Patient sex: M
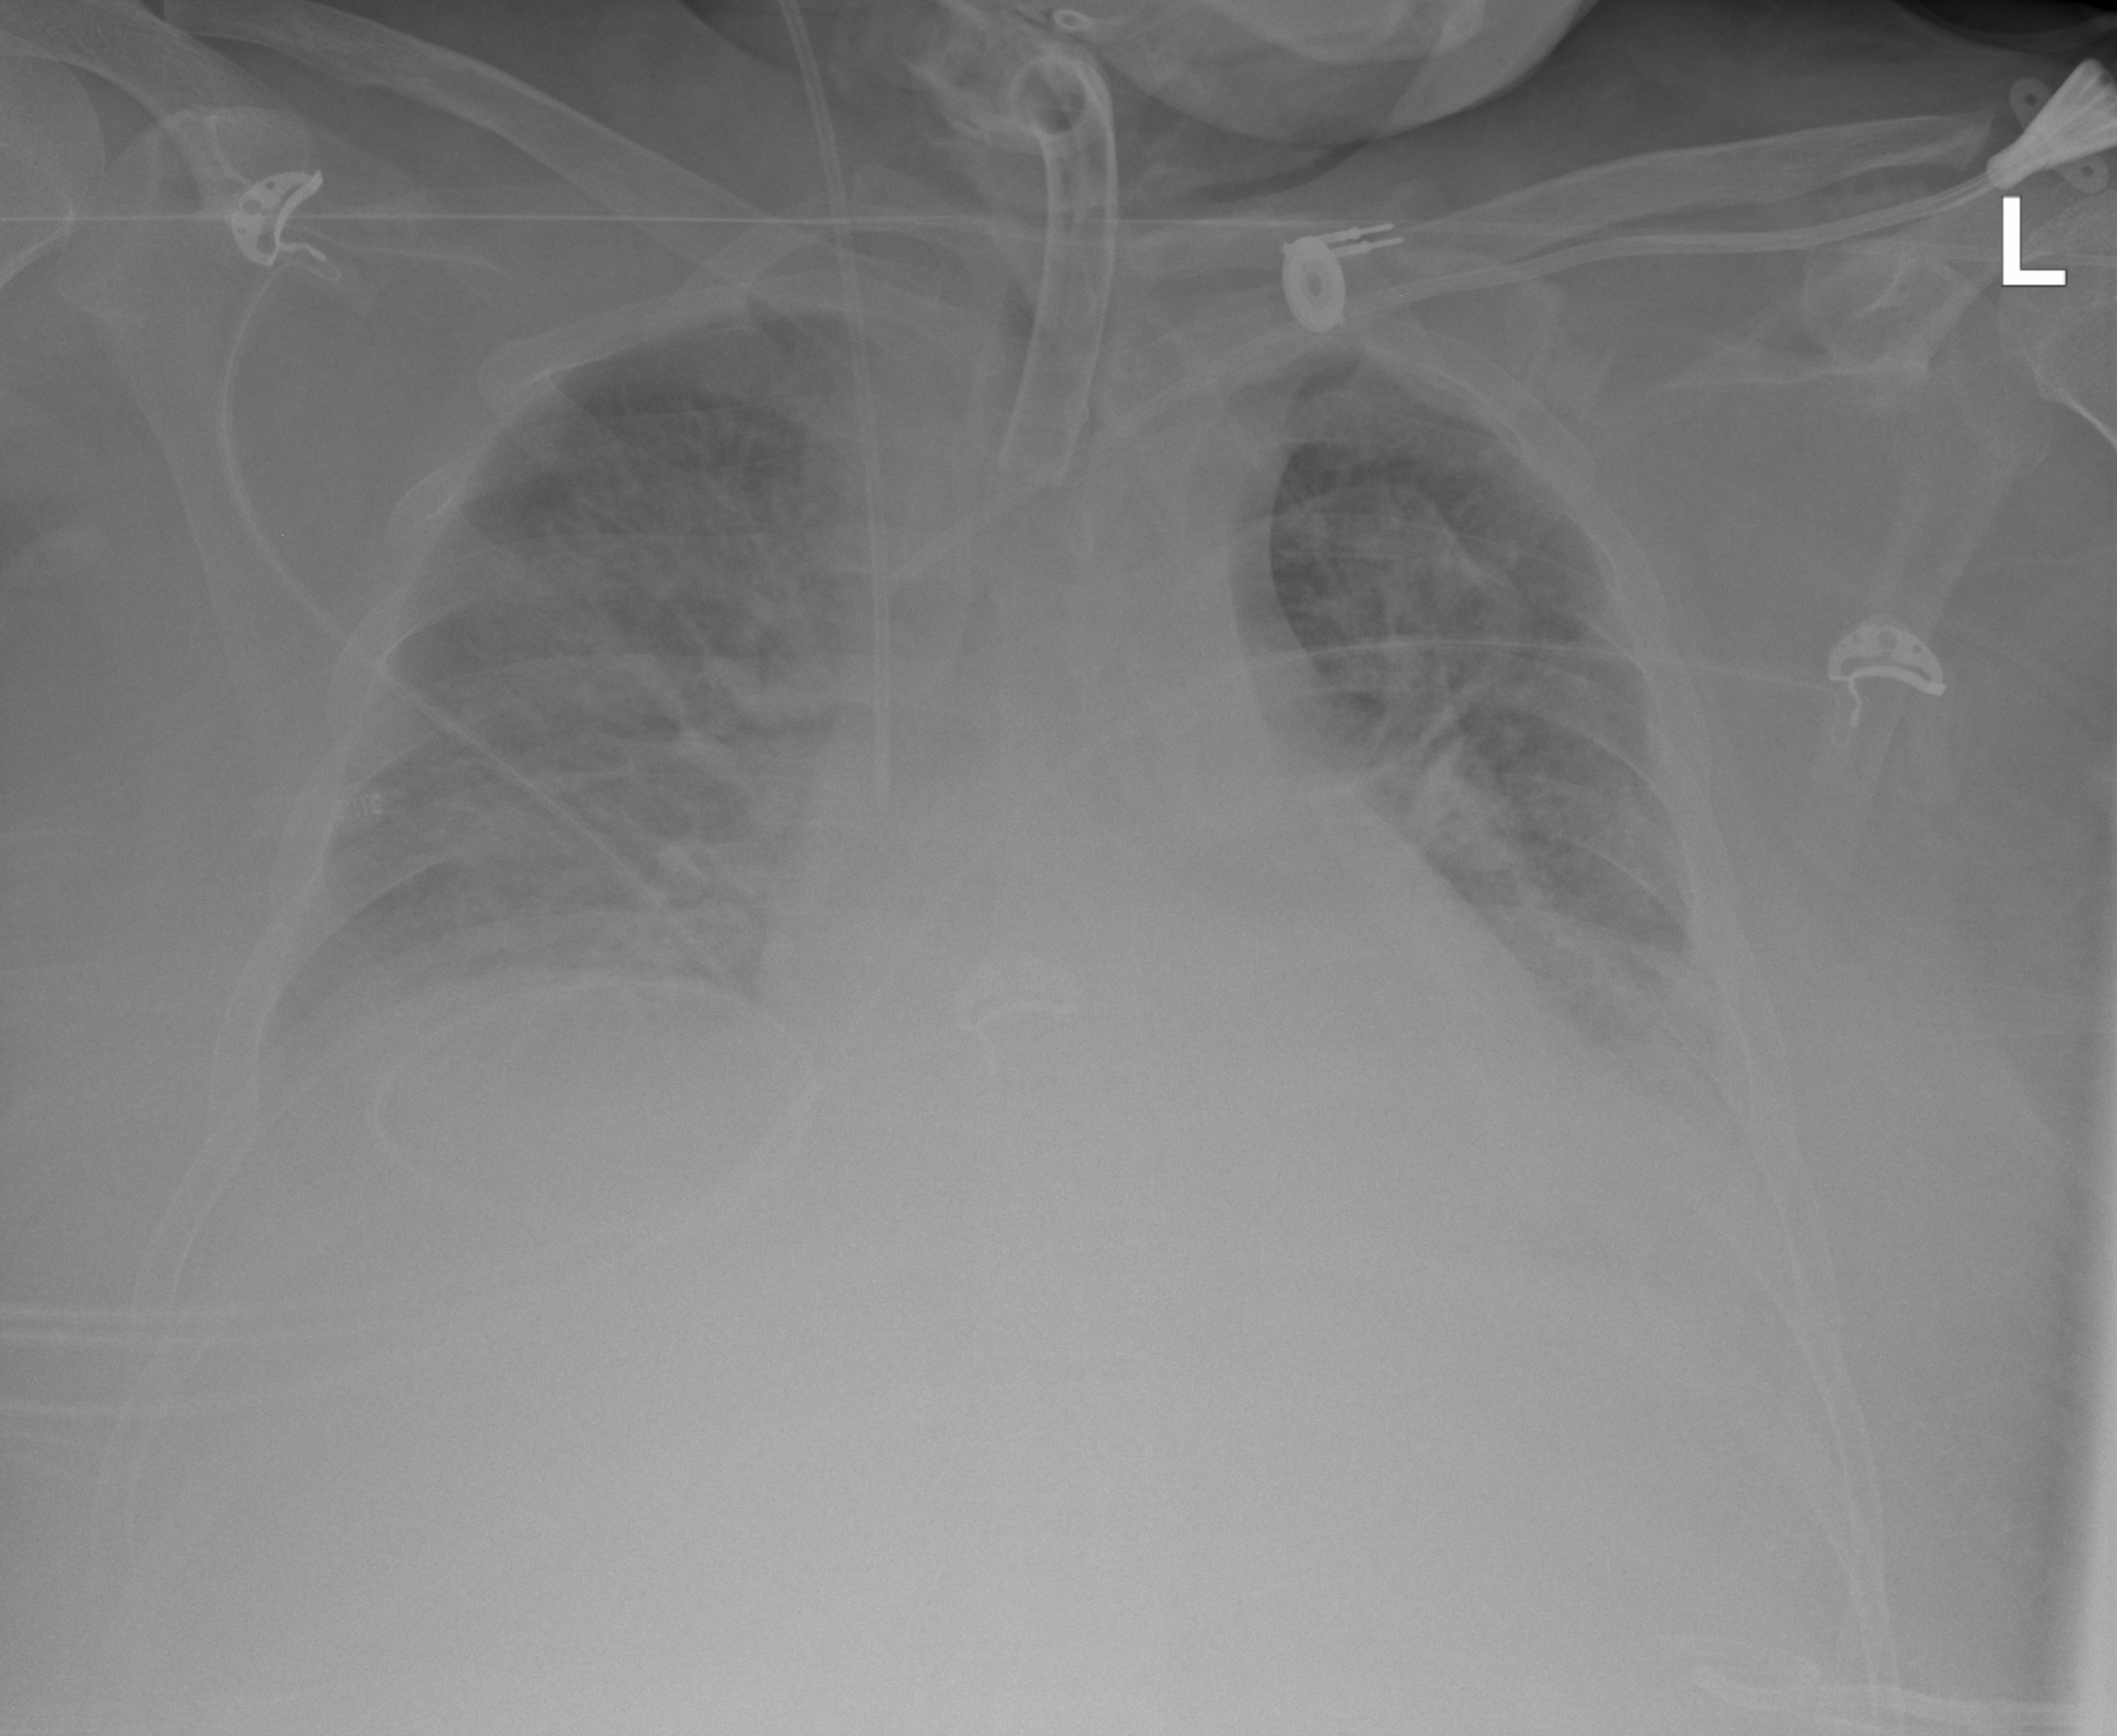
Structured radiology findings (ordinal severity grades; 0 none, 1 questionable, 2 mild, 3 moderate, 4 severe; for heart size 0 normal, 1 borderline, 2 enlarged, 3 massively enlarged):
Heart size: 1
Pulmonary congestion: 2
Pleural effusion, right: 0
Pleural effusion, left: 2
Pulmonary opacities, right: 3
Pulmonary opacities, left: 3
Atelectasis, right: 2
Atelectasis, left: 2